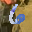
Label: 6